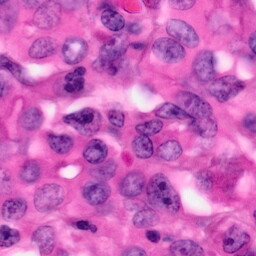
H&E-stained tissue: Pancreatic